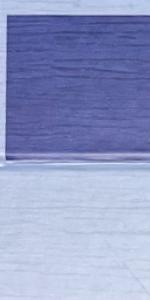
Label: Empty